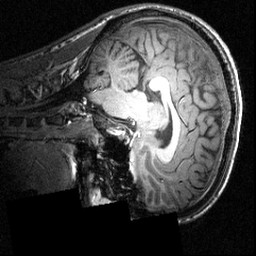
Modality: T1w
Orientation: sagittal
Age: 20
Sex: male
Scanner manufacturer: siemens
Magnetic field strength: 3.951 T
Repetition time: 1.5 s
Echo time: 0.00335 s